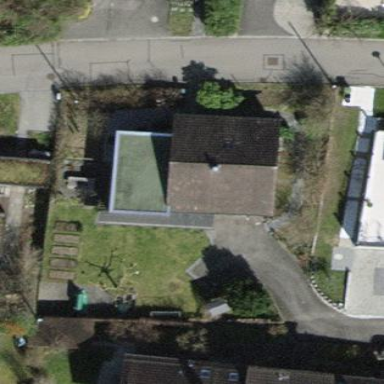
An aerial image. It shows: Building with tile roof.